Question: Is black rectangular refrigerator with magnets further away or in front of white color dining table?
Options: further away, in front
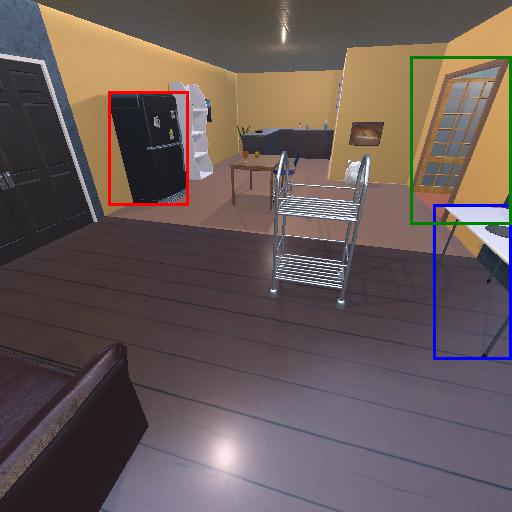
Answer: further away